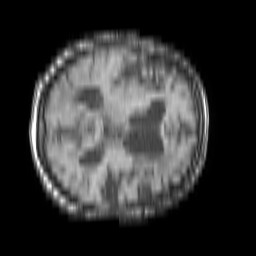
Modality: T1w
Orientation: axial
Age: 62
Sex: female
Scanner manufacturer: philips
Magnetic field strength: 1.5 T
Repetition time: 0.1825 s
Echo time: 0.001891 s